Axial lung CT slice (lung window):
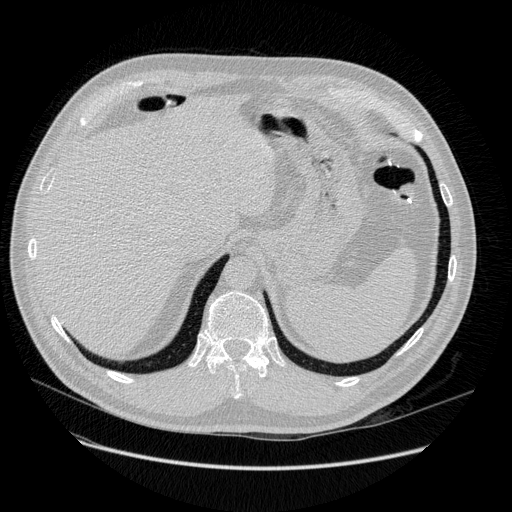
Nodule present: no